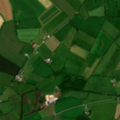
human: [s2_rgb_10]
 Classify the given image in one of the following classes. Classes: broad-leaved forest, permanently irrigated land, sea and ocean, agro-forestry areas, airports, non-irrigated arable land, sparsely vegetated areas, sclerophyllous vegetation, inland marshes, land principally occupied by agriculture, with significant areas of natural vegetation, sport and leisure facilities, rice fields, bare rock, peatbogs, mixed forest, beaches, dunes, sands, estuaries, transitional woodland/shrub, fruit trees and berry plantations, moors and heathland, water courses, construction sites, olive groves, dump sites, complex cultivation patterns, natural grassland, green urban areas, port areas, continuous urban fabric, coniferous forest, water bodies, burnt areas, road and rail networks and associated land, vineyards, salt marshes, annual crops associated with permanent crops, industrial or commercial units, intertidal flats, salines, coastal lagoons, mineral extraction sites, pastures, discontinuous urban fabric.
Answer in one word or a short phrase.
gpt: non-irrigated arable land, pastures, complex cultivation patterns